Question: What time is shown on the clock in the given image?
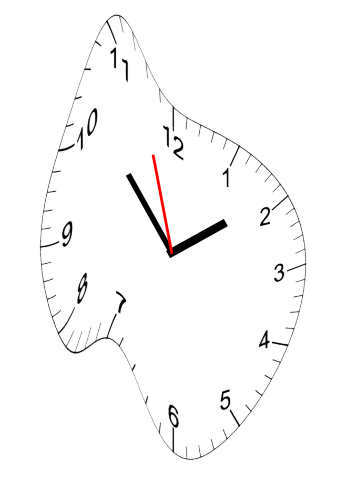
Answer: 01:52:57